Question: I'm scaling a 'div.parent' by n% using 'transform : scale( 0.25 )'. The width of 'div.parent' is quite large and exceeds the viewport bounds. This container 'div' has n children, each with a relative offset position, which I'm getting via 'jQuery' like ( approximation )
'''
parent = $ '.parent'
child = $ '.child'
posLeft = child.position().left
'''
I'm then moving the 'div.parent' container using the value 'posLeft'.
'''
parent.css
transform : "translate3d( #{posLeft}px, 0, 0 )"
'''
I would like to expand the 'function' that handles the above animation by allowing it to continue to 'div.parent' accurately ( as related to the child items 'posLeft' ) when it's scaled down. Here's an image to help illuminate the problem.

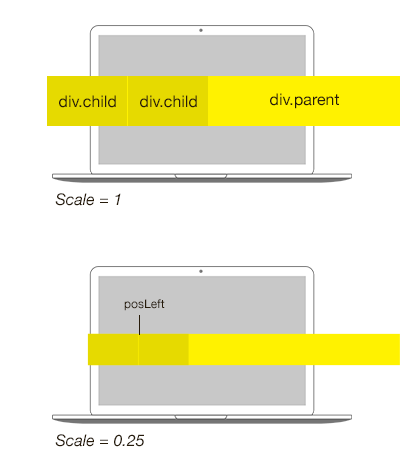
Answer: The solution turned out to be really simple -- after eliminating a few bugs in my code. For anyone else who is interested in doing something similar, I'll post an approximation of the code below ( which uses 'TweenMax' to handle the transitions )
'''
_state =
scale : 1
state: ( state, value )->
if value is undefined
return _state[state]
else
_state[state] = value
calculateDistance( distance, scale )->
newDistance = distance * scale
return newDistance
scaleDown = ( amount )->
if amount > 1 then amount = 1
props =
x : 0
scale : amount
transformOrigin : 'center left'
onComplete : Done
TweenMax.to container, 0.4, props
Done =->
num = this.vars.css.scale
state( 'scale', num )
'''
and how to use 'calculateDistance()'
'''
location = calculateDistance( move.destination.attr( 'data-location' ), state('scale' ) )
'''
This enables me to use 1 method for both the scaled and full versions of any transitions.